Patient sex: M
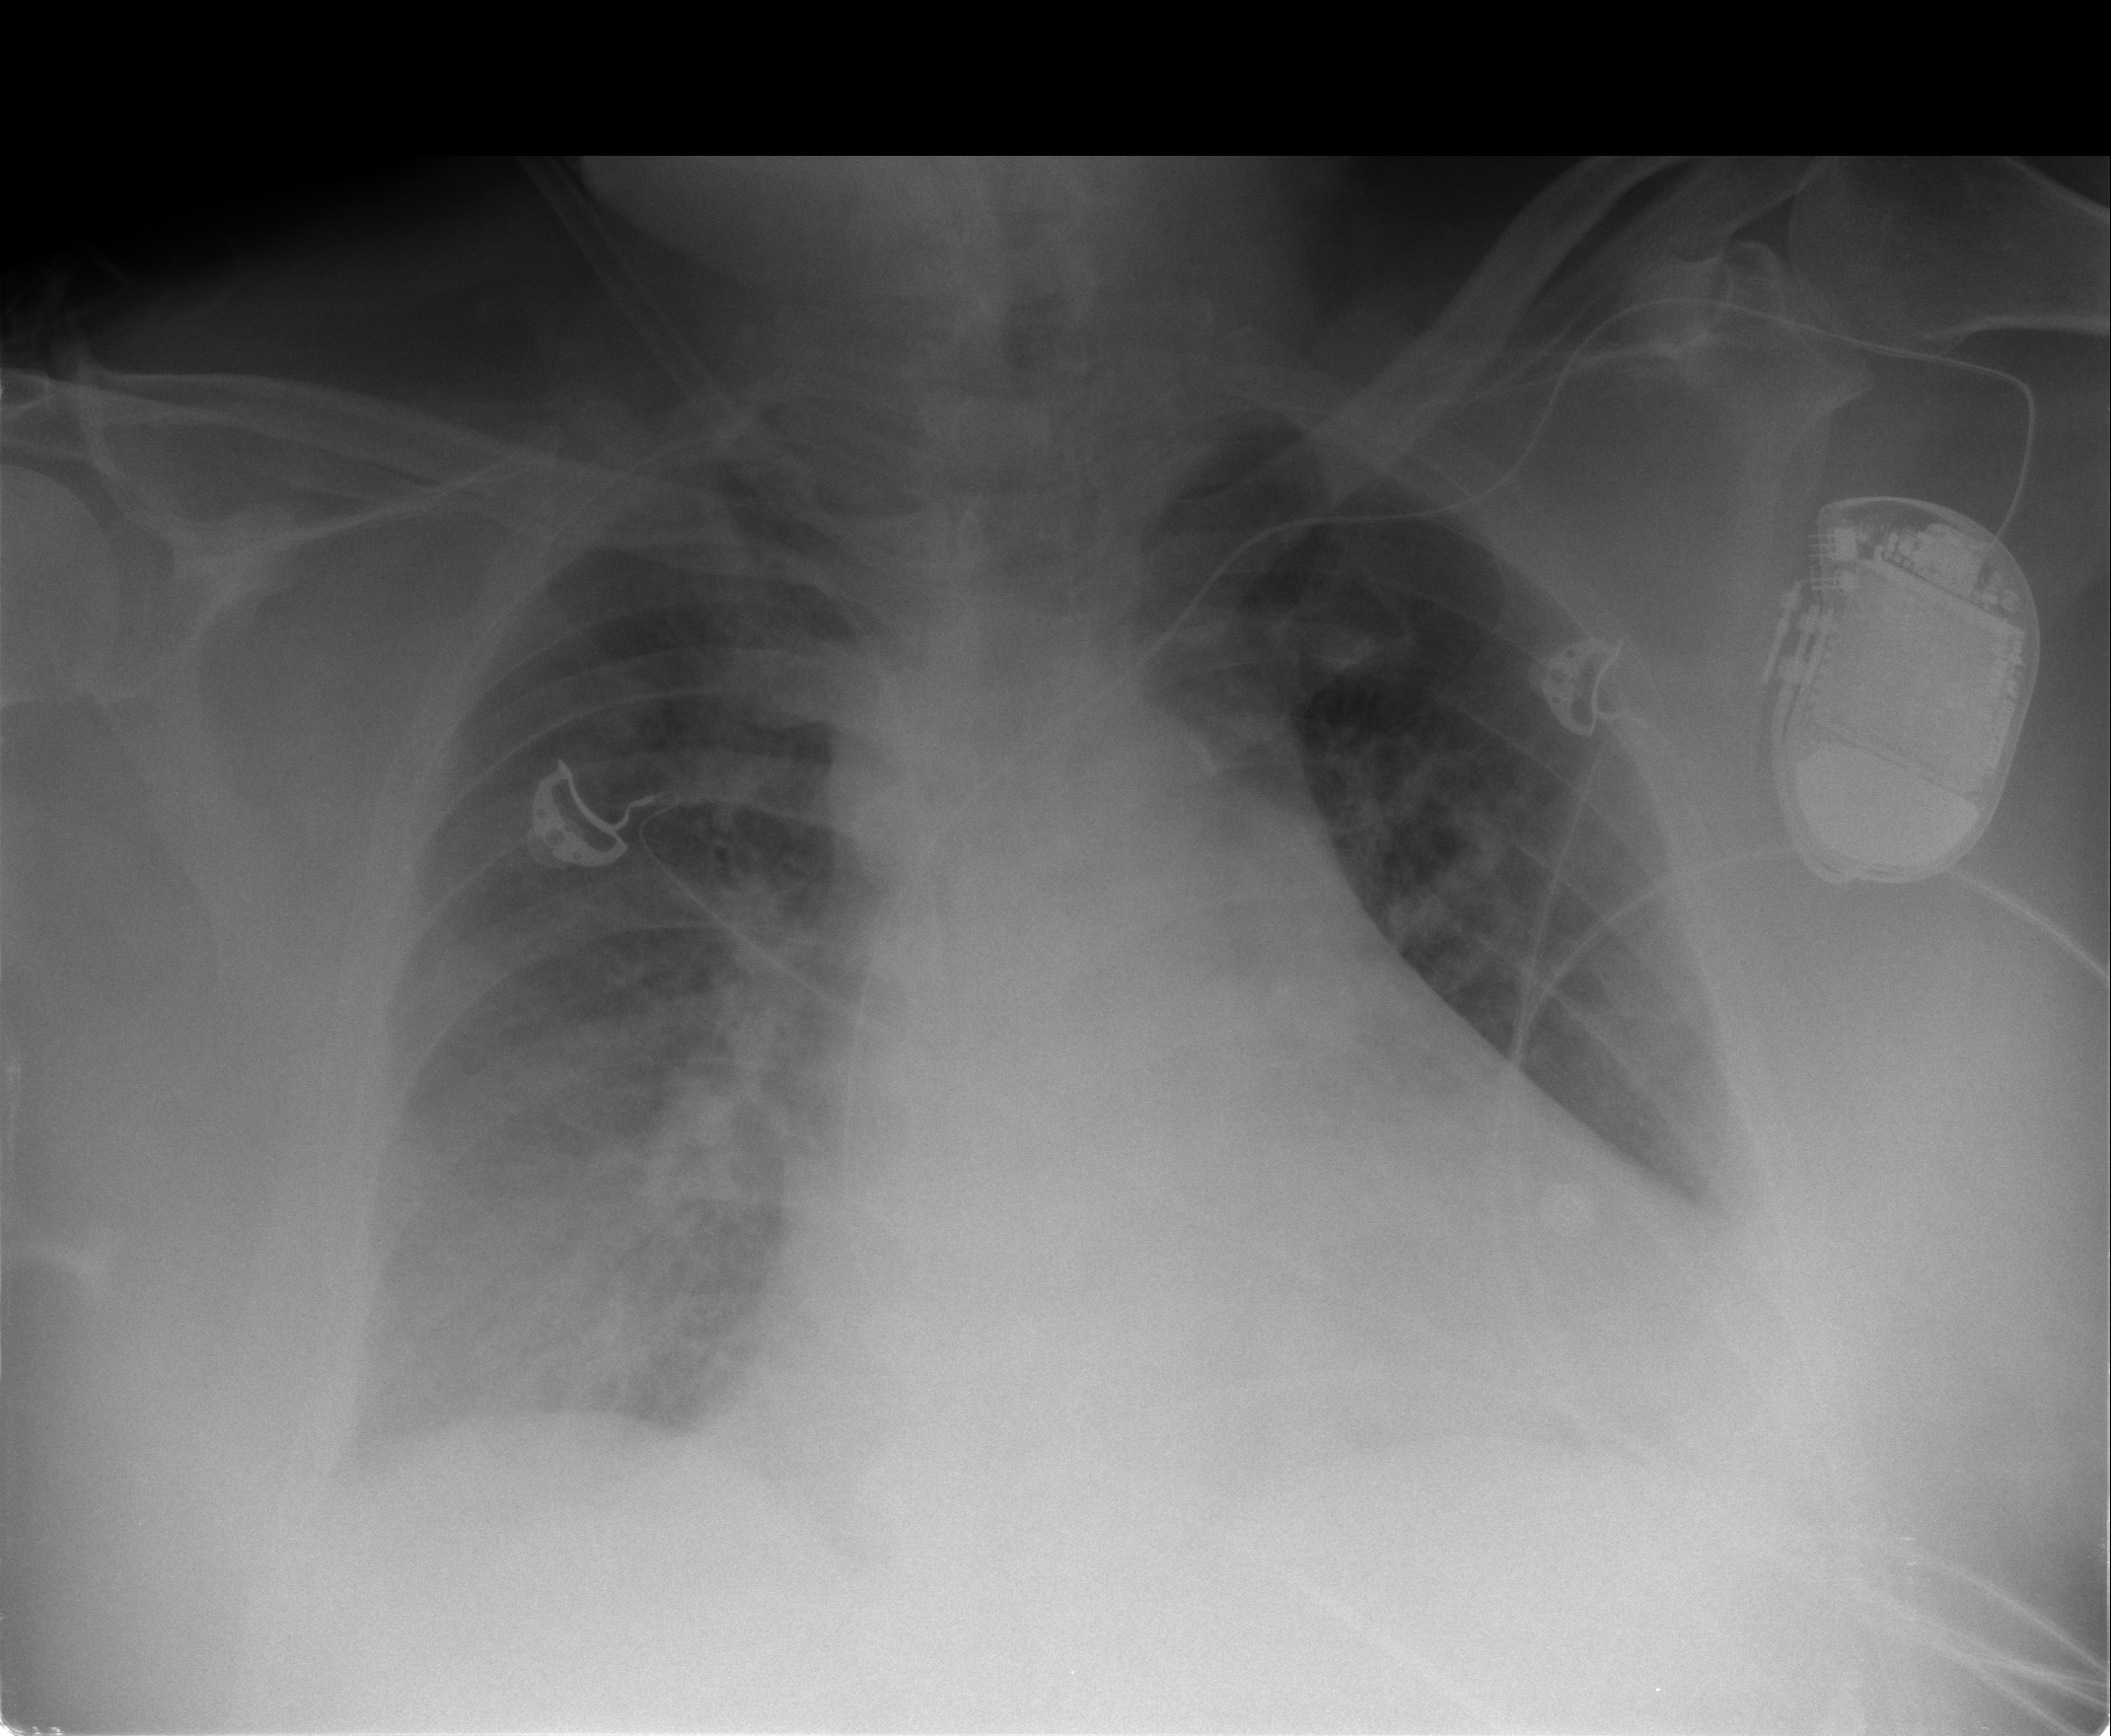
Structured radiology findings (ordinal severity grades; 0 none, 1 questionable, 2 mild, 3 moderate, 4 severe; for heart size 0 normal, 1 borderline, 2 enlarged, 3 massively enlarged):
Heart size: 2
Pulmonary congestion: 2
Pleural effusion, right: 3
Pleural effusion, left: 2
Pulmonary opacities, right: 3
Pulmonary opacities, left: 2
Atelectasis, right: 3
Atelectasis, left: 2